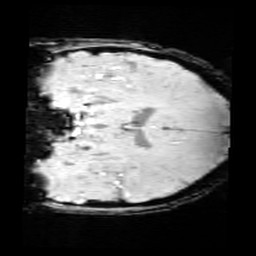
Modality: SWI
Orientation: coronal
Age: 11
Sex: male
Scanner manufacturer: siemens
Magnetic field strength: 3 T
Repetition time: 0.027 s
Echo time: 0.02 s